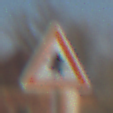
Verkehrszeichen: Vorfahrt
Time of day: MorningAfternoon
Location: Outdoor (Suburban)
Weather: PartlyCloudy
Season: NotSpecified
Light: Natural